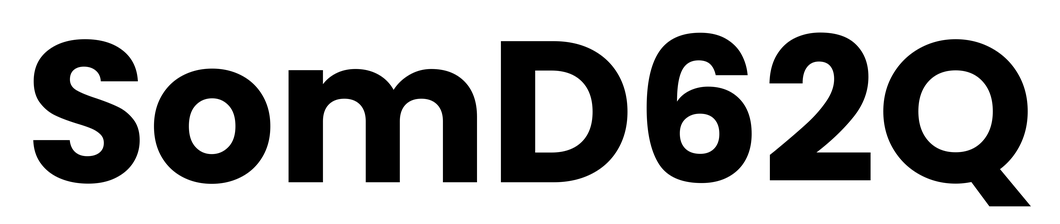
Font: Poppins-Bold